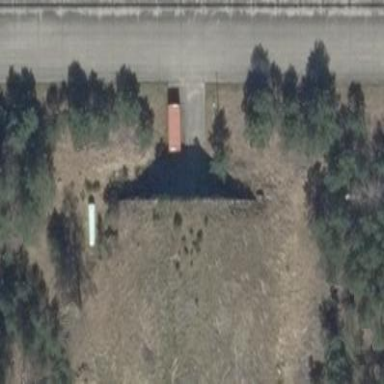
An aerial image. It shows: Military bunker that serves as hardened aircraft shelter.